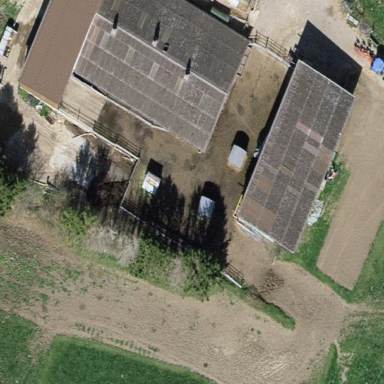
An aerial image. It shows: Farmyard area.